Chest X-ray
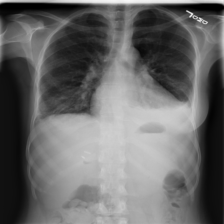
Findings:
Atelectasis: negative
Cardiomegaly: negative
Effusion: positive
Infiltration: negative
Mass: negative
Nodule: negative
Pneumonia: negative
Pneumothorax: negative
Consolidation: negative
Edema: negative
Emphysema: negative
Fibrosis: negative
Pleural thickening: negative
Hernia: negative